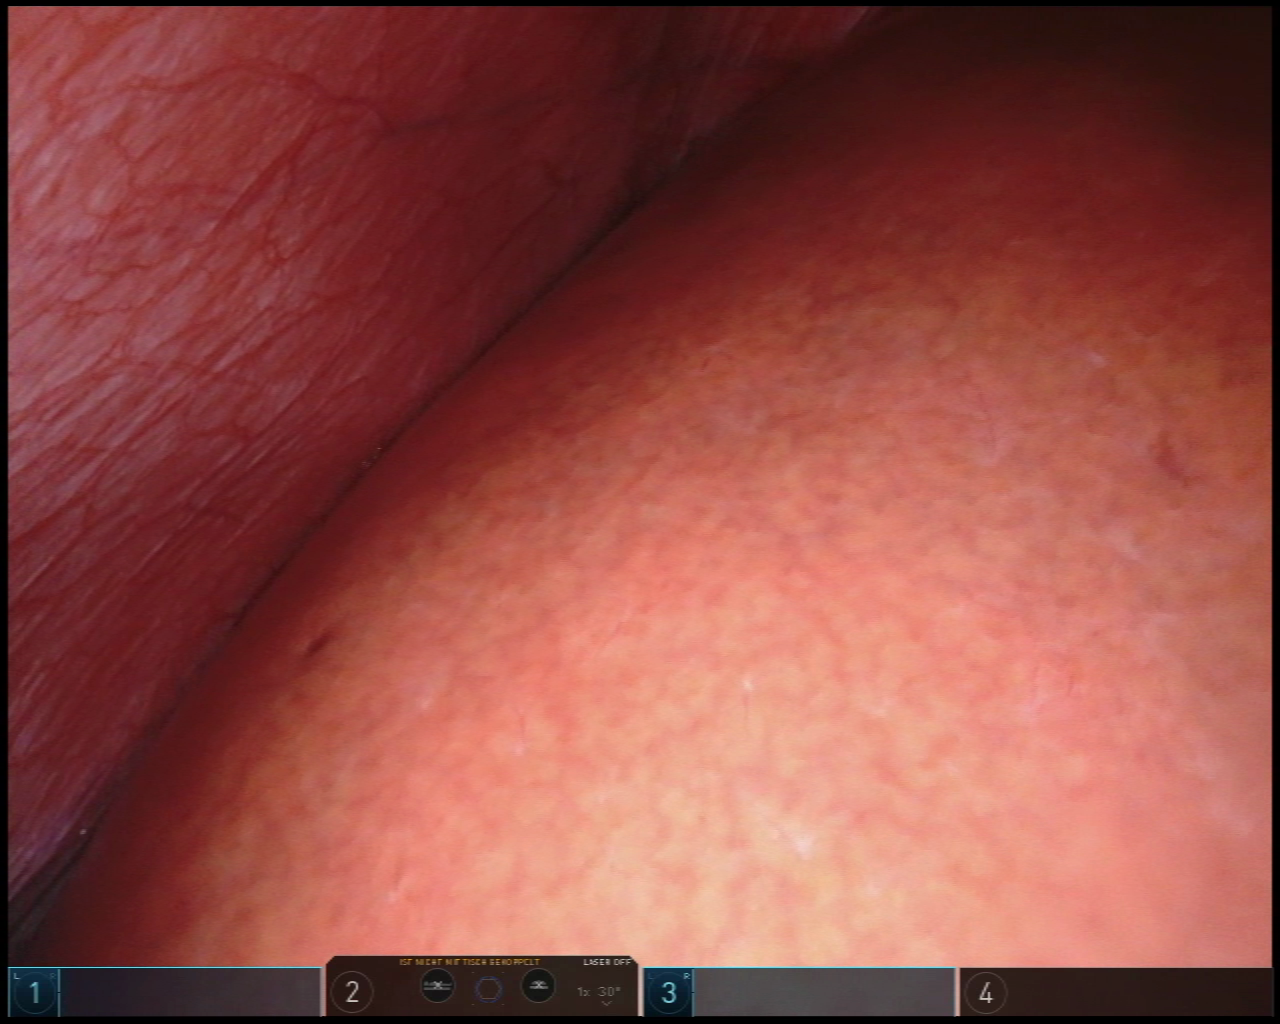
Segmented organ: liver
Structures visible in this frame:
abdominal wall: yes
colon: no
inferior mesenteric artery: no
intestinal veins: no
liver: yes
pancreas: no
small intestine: no
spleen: no
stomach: no
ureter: no
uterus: no
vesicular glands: no